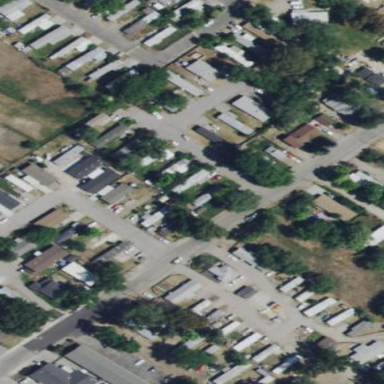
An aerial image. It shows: Residential area known as trailer park.